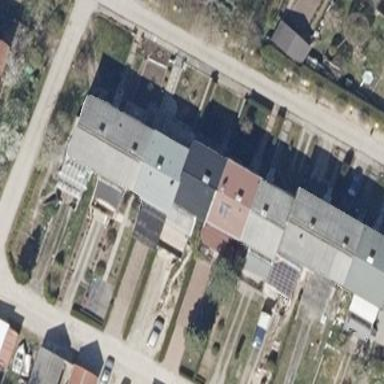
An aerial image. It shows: Terrace building.